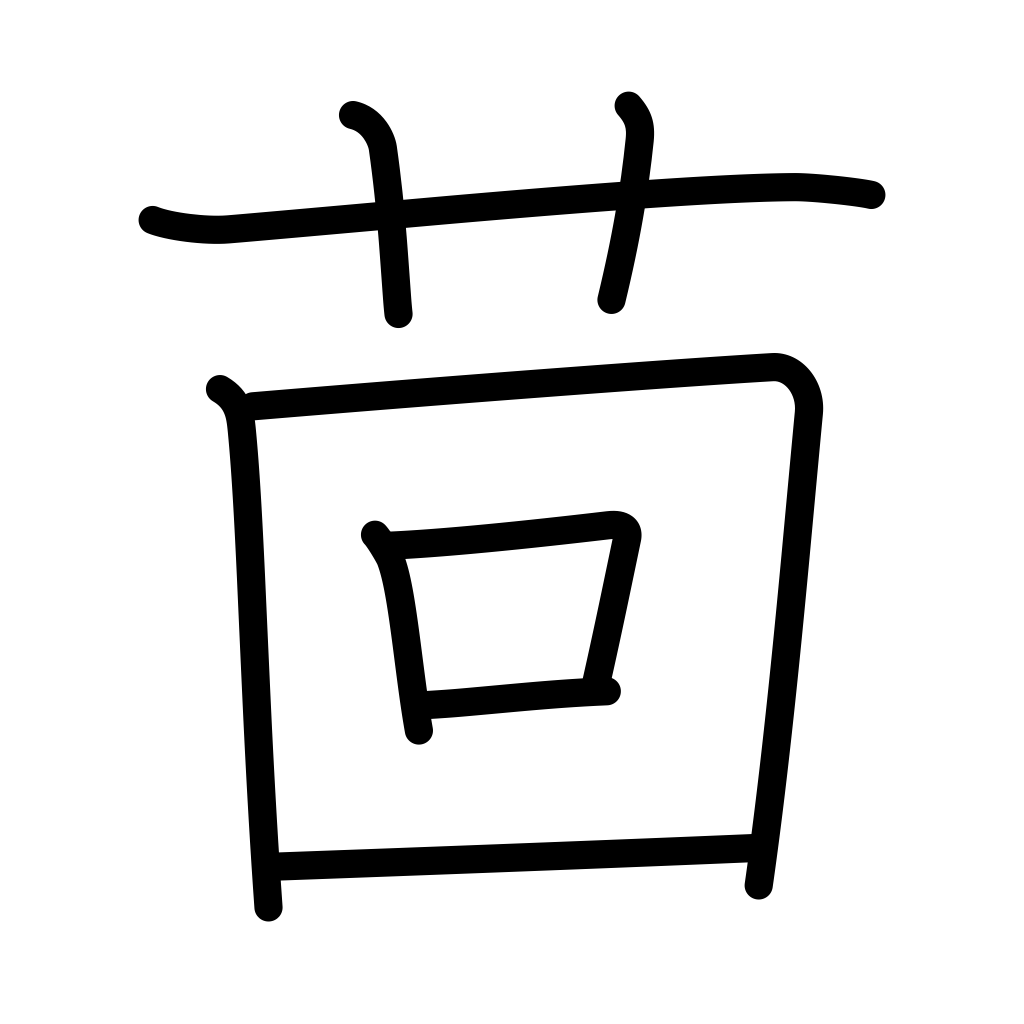
Meaning: fennel